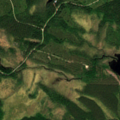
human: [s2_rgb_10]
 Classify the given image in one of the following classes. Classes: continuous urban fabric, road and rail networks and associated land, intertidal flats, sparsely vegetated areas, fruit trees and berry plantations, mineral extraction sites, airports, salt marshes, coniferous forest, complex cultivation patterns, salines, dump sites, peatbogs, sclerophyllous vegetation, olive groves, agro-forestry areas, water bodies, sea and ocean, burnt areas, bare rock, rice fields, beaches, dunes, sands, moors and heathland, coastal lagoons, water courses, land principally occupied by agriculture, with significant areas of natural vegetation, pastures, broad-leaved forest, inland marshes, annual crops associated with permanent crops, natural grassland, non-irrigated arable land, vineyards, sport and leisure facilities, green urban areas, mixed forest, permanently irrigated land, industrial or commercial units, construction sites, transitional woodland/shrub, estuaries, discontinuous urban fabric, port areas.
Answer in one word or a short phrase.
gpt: coniferous forest, transitional woodland/shrub, water bodies